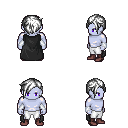
a pixel art fantasy rpg character, male body template, dark elf, purple skin, black cape, white pants, white pixie cut hairstyle, white cloth bracers, maroon shoes, four views (front, back, left, right), 2x2 character sprite sheet, small pixel art, hard edges, no anti-aliasing